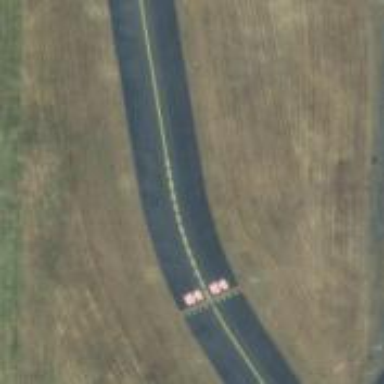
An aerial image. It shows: Image of taxiway at airport.